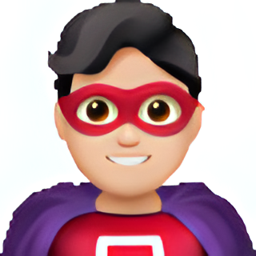
Name: man superhero light skin tone
Emoji: 🦸🏻‍♂️
Group: People & Body
Sub-group: person-fantasy